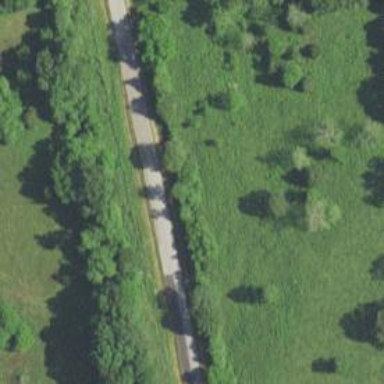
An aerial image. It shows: Secondary road.